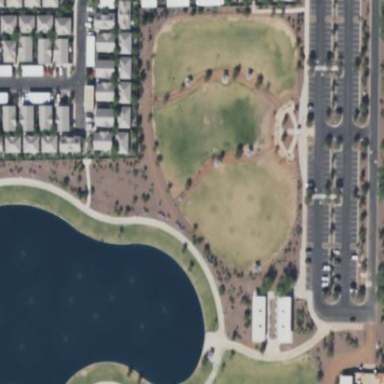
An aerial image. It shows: Dog park for leisure land.